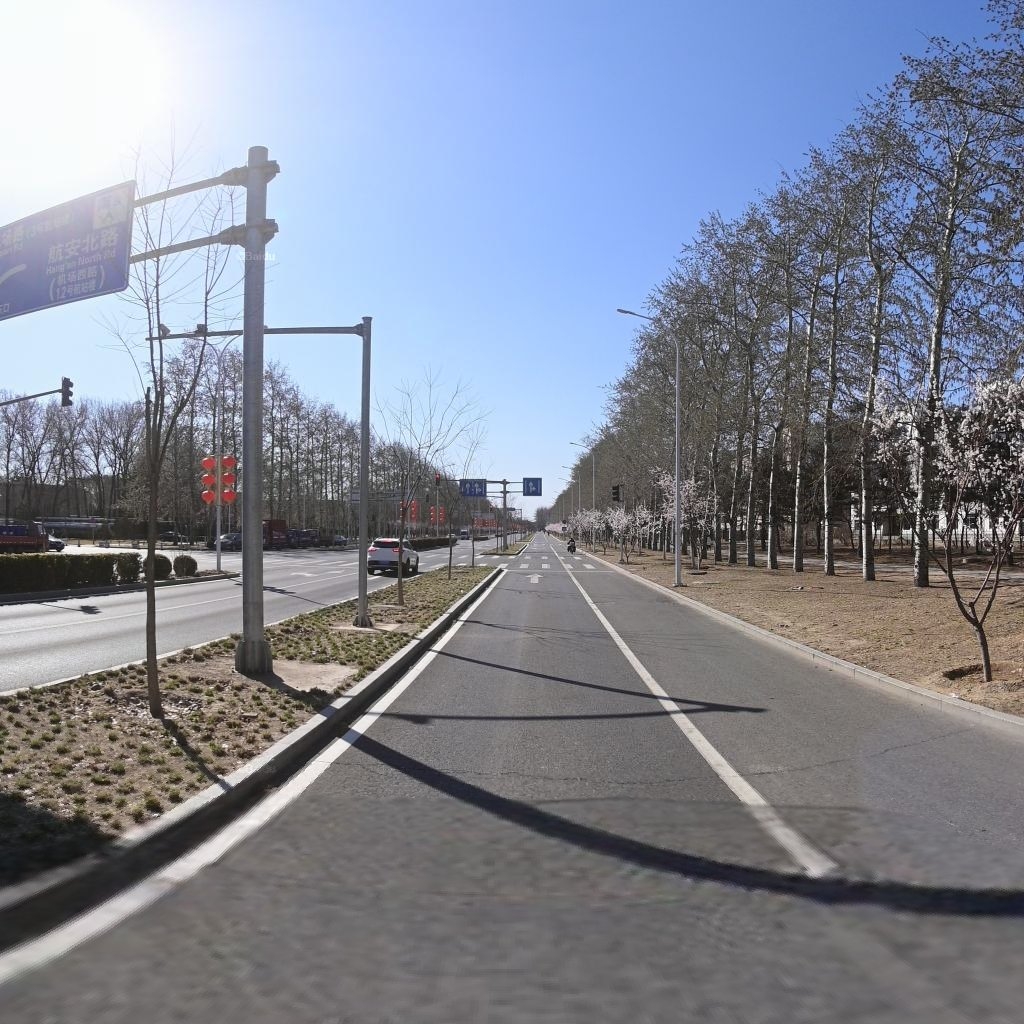
Region: Chaoyang
Road damage annotations: transverse crack